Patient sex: M
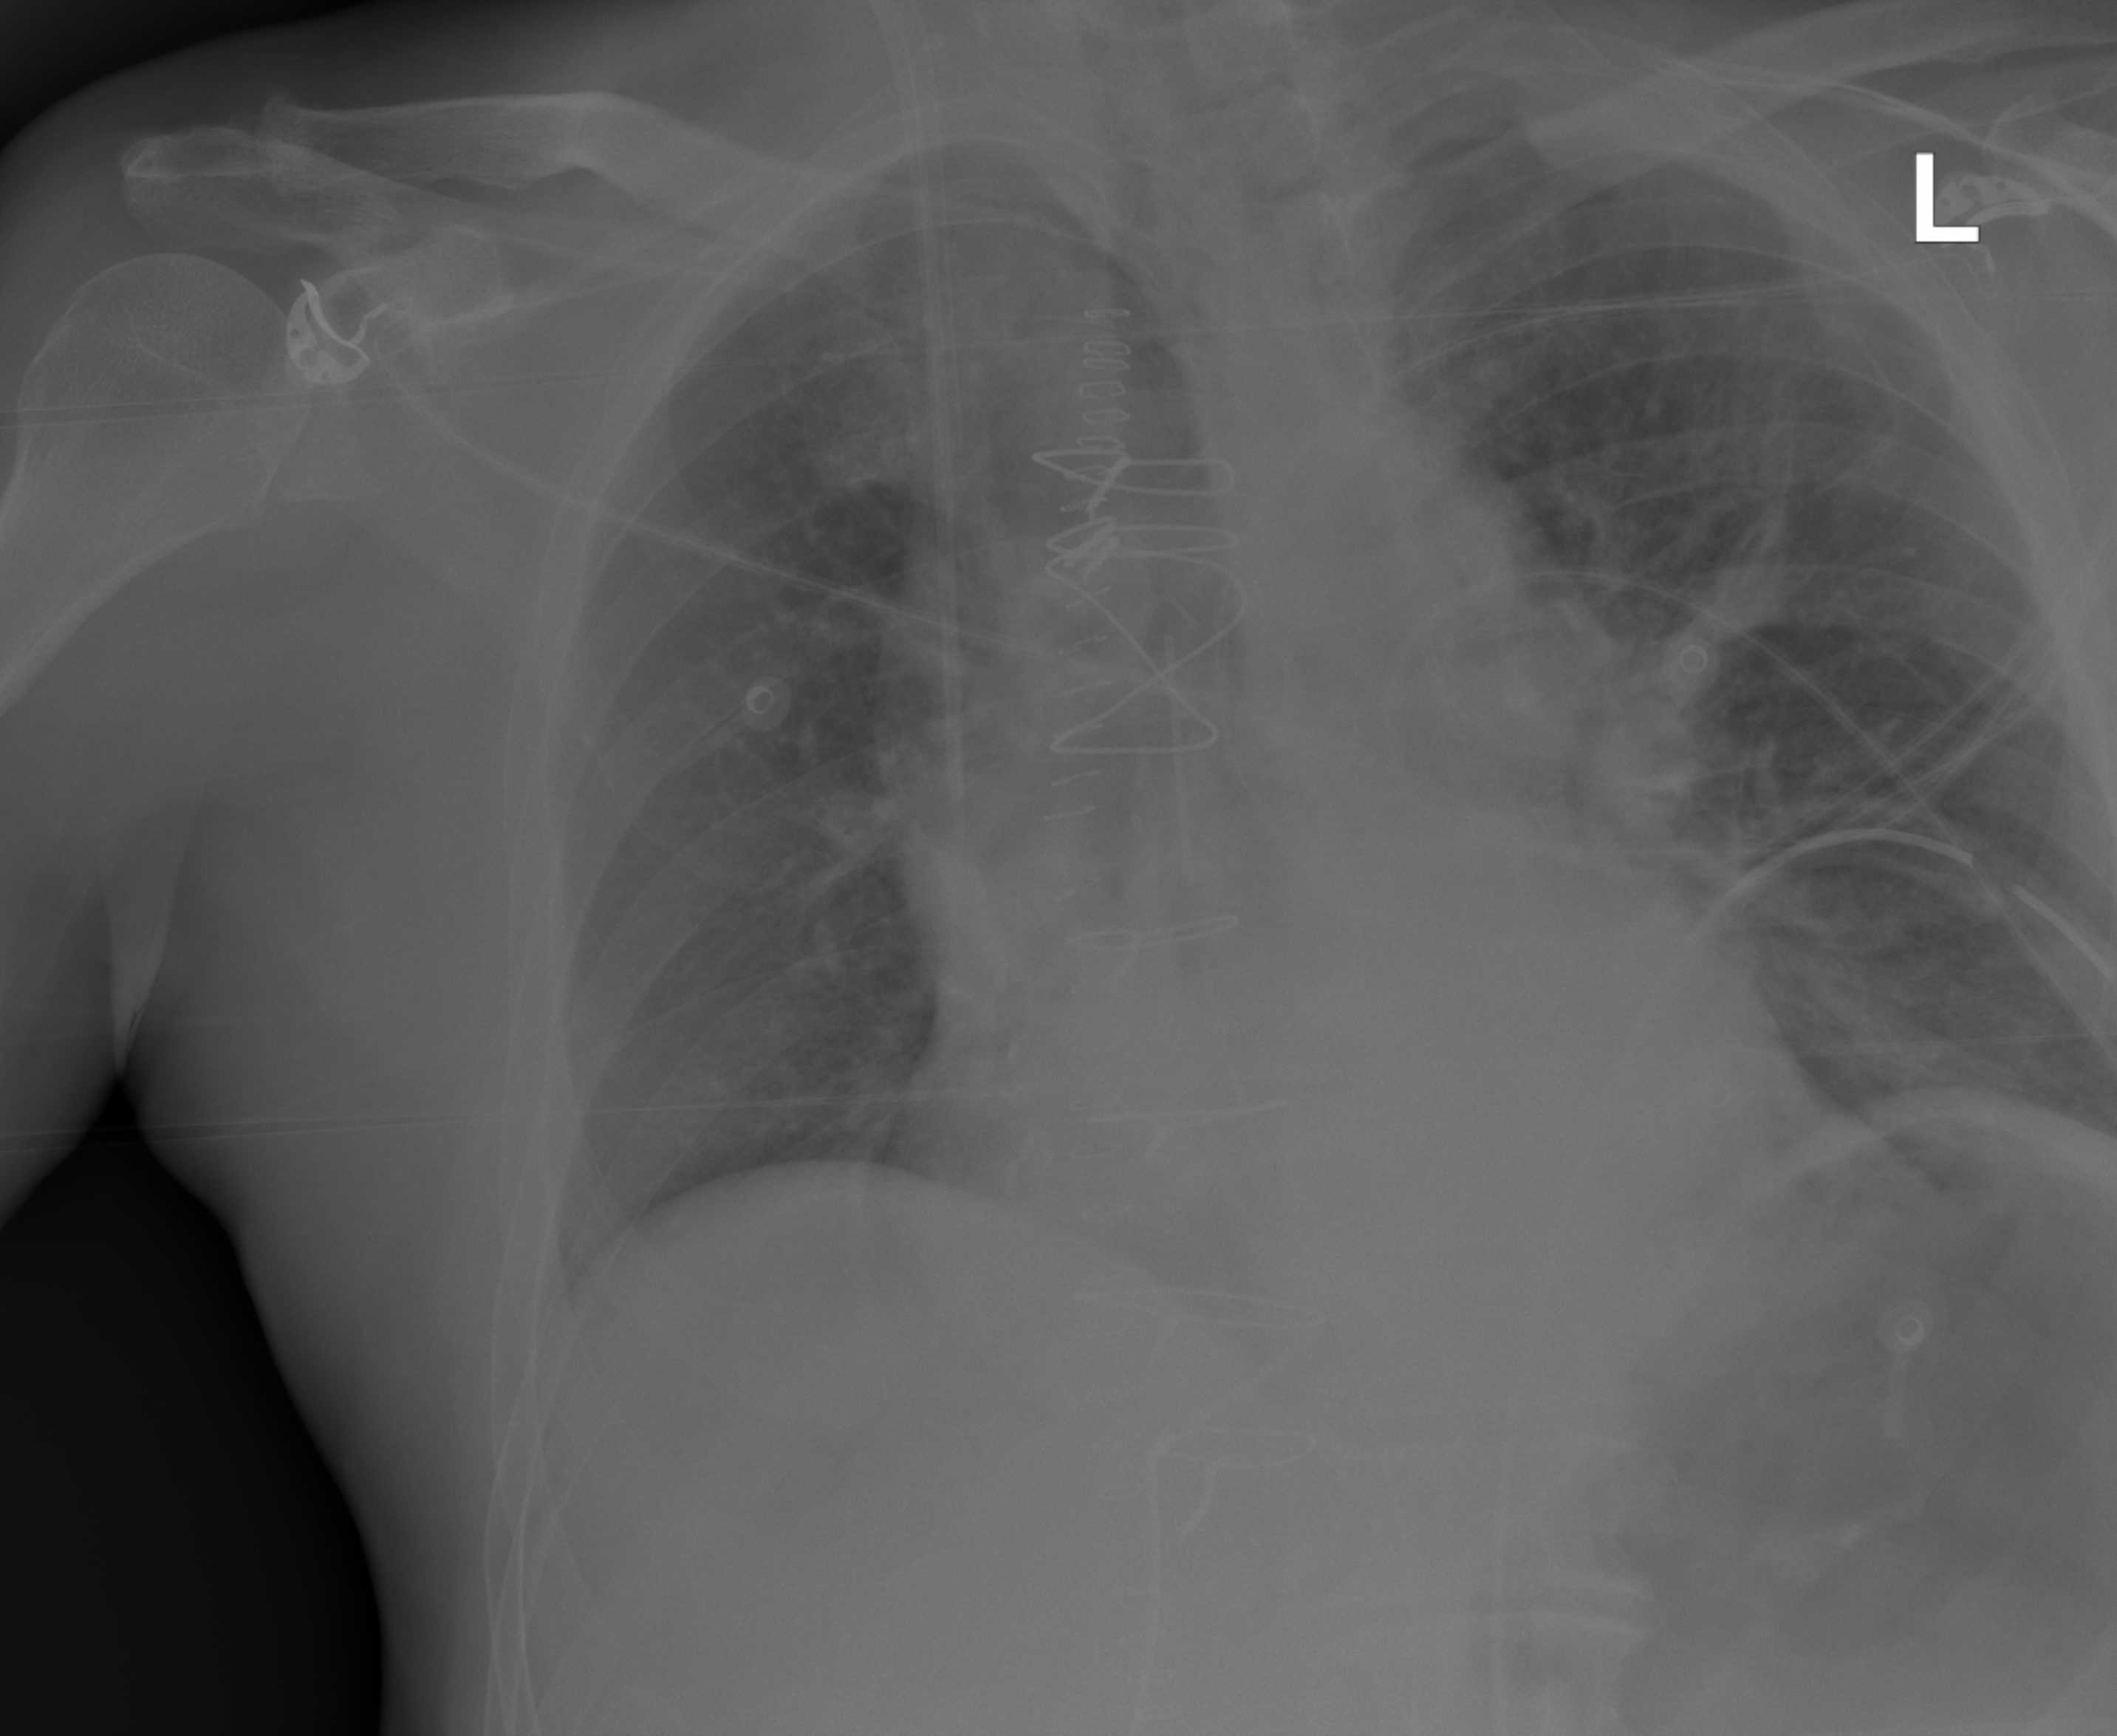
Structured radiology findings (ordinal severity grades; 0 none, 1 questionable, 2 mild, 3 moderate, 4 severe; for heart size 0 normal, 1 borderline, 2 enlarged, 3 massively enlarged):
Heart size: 2
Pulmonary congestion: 0
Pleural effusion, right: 0
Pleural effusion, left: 0
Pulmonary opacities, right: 0
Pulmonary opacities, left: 2
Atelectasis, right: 0
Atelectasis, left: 0